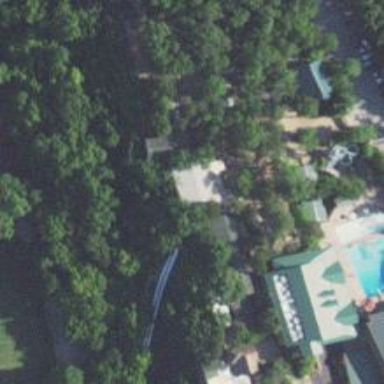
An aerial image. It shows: Water slide attraction.